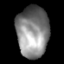
Tissue: lung
Cell type: Myeloid cells
Senescence score: 0.199
Nuclear area (px): 1602
Mean DAPI intensity: 133.978